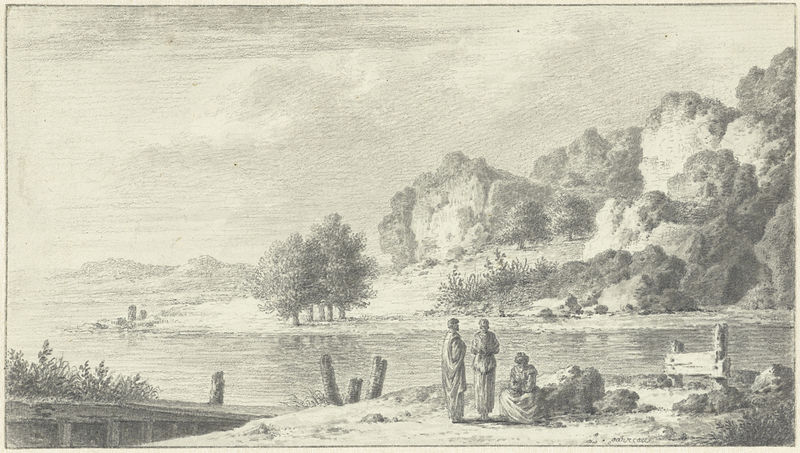
Titel: Landschap met enkele figuren aan het water
Künstler: Louis E.F. Garreau
Standort: Amsterdam
Institution: Rijksmuseum
Schlagwörter: gravure, foret, eau, nuages, arbres, pont, hommes, etang, panneau, virgile, pancarte